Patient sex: M
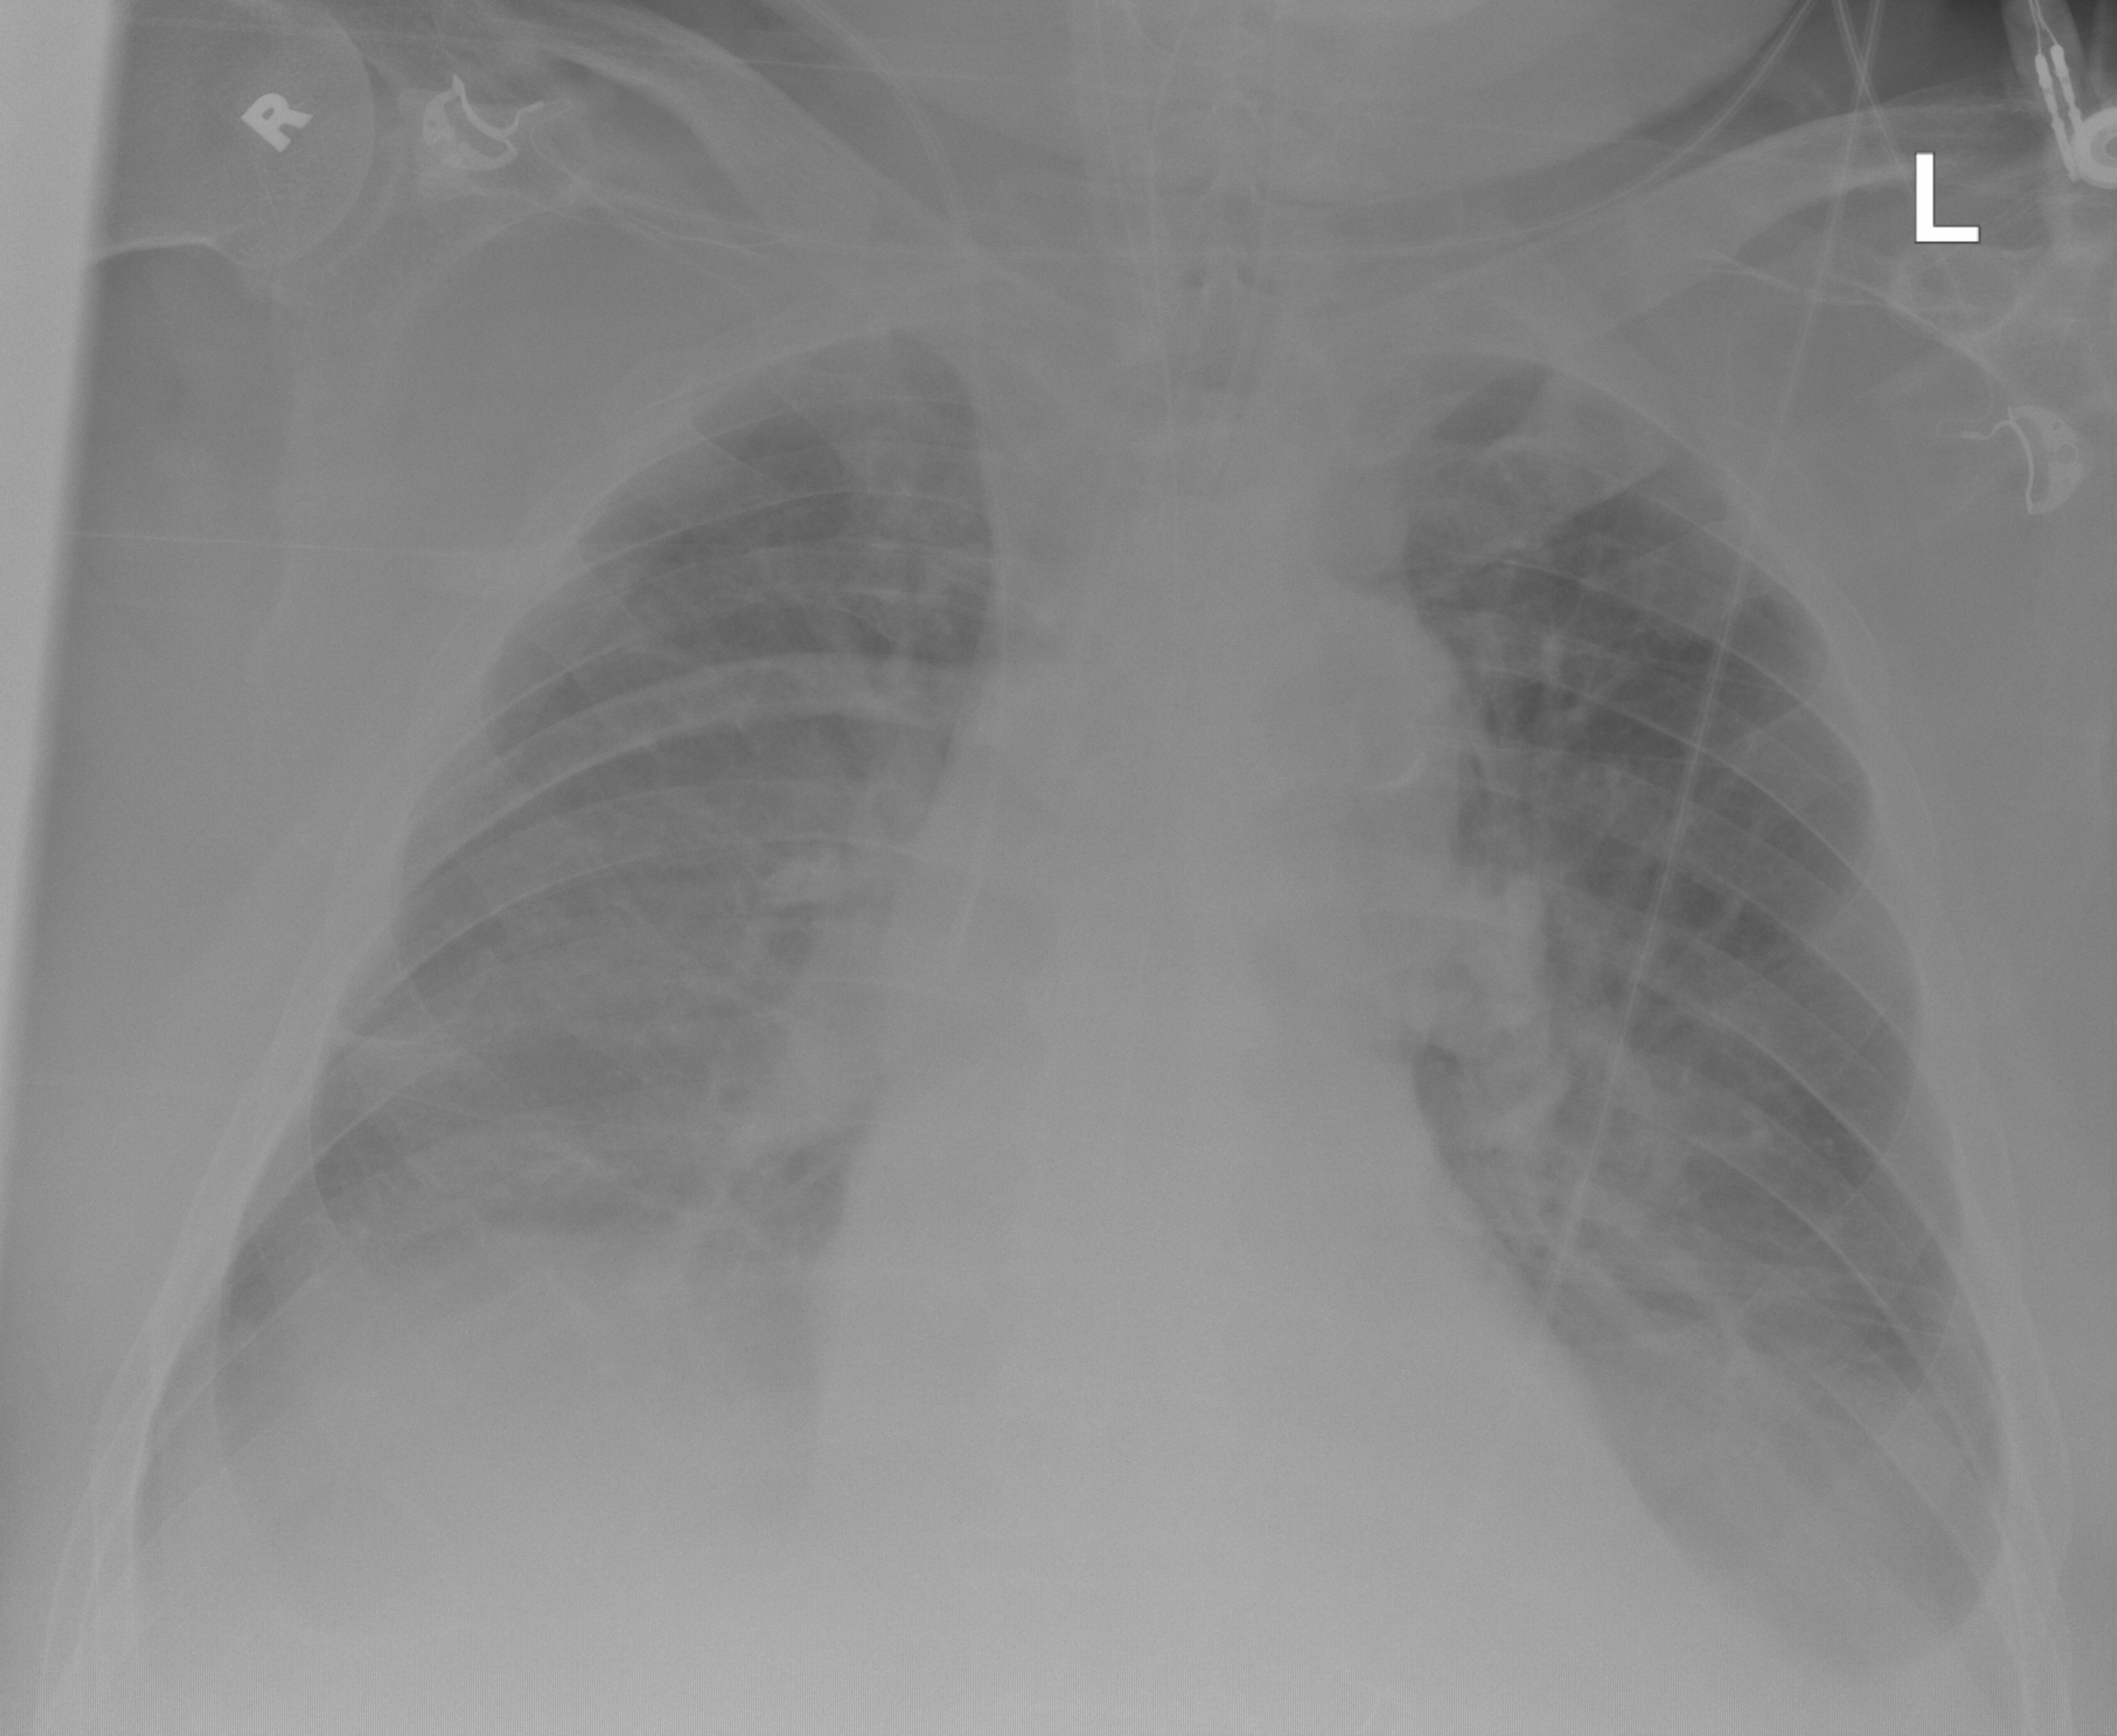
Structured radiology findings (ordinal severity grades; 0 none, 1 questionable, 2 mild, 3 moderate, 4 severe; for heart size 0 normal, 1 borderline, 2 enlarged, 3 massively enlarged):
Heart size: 1
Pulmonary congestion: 2
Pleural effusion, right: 2
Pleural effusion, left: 2
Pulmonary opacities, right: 0
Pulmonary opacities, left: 0
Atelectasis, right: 2
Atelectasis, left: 2